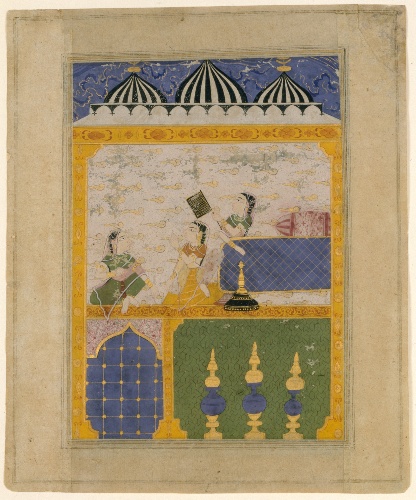
Date: 1520–30
Object type: Folio
Classification: Paintings
Medium: Ink, opaque watercolor, and gold on paper
Culture: Northern India (Mandu?)
Period: Sultanate period
Dimensions: Image: 7 1/8 x 5 in. (18.1 x 12.7 cm)
Overall (page): 9 x 7 1/2 in. (22.9 x 19.1 cm)
Department: Asian Art
Credit line: Purchase, Cynthia Hazen Polsky Gift, 1990
Accession year: 1990
Repository: Metropolitan Museum of Art, New York, NY
Tags: Palaces|Women|Interiors